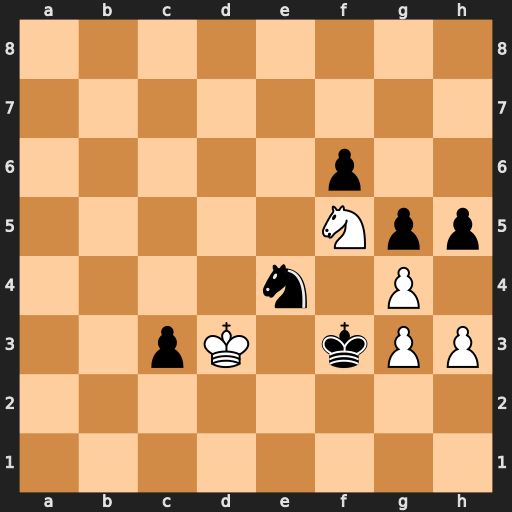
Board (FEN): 8/8/5p2/5Npp/4n1P1/2pK1kPP/8/8
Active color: w
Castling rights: -
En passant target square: -
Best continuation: gxh5 Nc5+ Kxc3